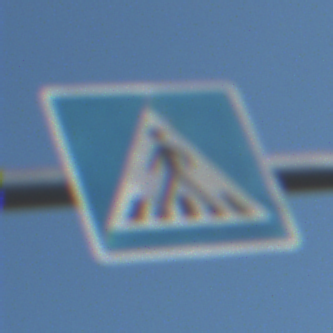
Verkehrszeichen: FussgaengerueberwegRechts
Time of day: MorningAfternoon
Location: Outdoor (Nature)
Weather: PartlyCloudy
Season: NotSpecified
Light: Natural